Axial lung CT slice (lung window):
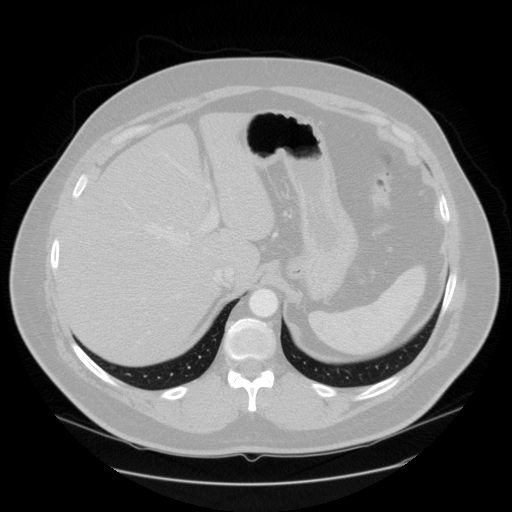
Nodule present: no